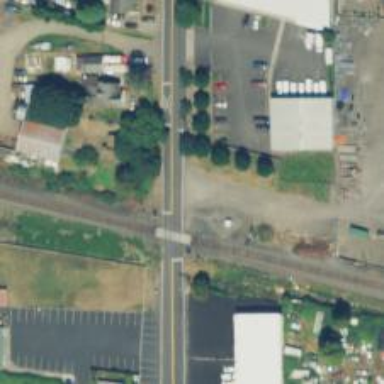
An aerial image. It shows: Railway level crossing.